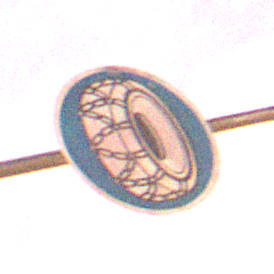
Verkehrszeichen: SchneekettenVorgeschrieben
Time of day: Night
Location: Outdoor (Suburban)
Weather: PartlyCloudy
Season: NotSpecified
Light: Artificial